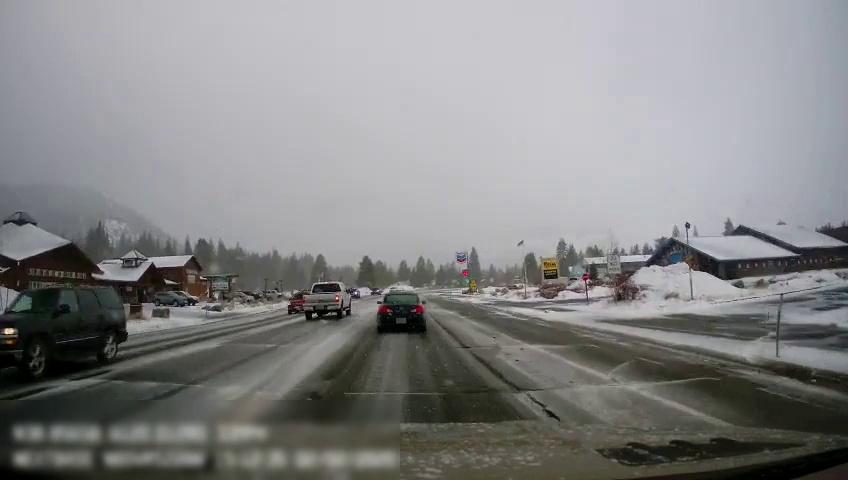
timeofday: Day
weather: Snowy
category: Drivable Space
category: Vehicles | SUV
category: Vehicles | SUV
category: Vehicles | Truck
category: Vehicles | Car
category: Vehicles | SUV
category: Vehicles | SUV
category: Vehicles | SUV
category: Vehicles | SUV
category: Vehicles | SUV
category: Vehicles | SUV
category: Vehicles | SUV
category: Traffic | Signs